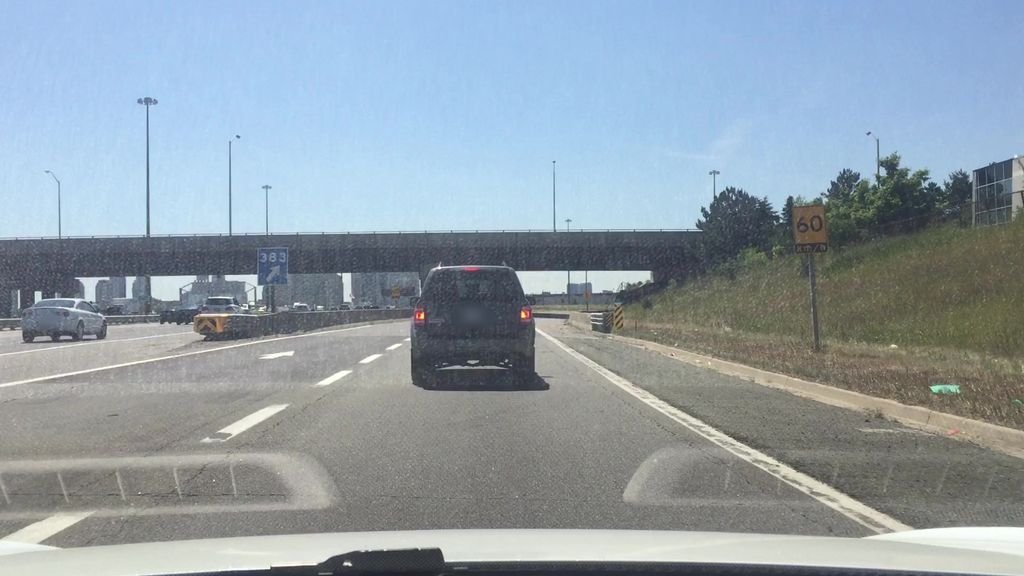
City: toronto